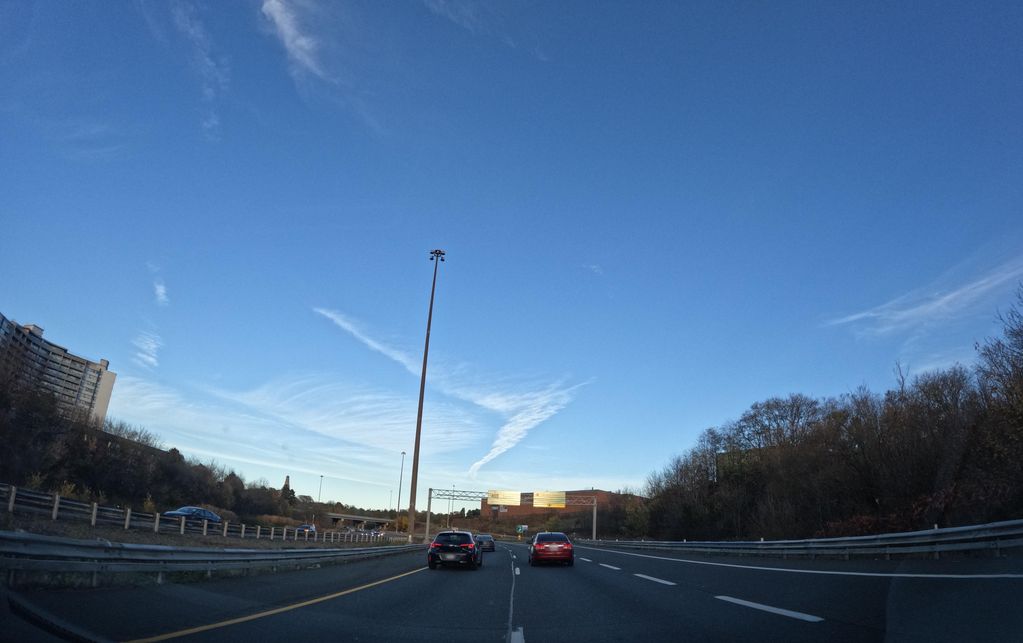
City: hamilton